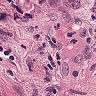
Metastatic tissue present: yes